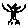
Label: tree